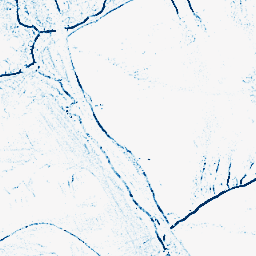
Category: morphological
Decomposition family: morphological_square
Decomposition parameters: operation: closing
size: 3
Upsampling method: bilinear
Upsampling parameters: scale: 8
Upsampling scale: 8